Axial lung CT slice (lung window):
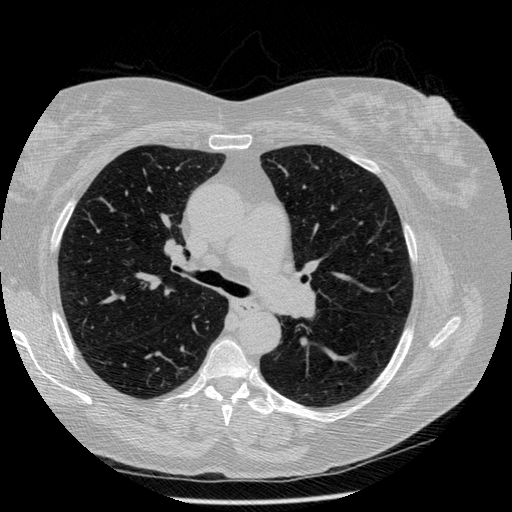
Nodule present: no